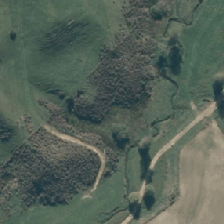
Land cover: high_producing_grassland